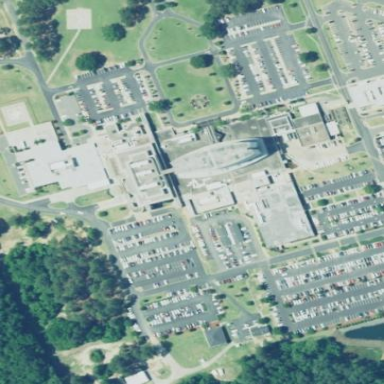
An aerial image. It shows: Healthcare facility identified as hospital.